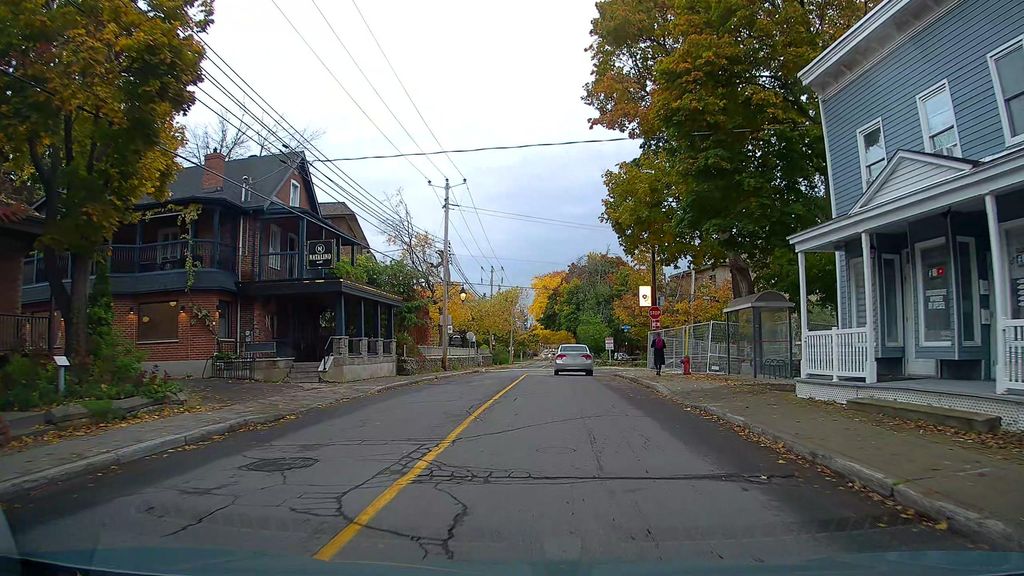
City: montreal